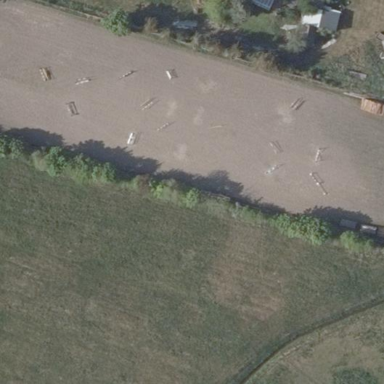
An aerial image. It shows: Equestrian pitch for leisure land sports.